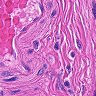
Metastatic tissue present: no